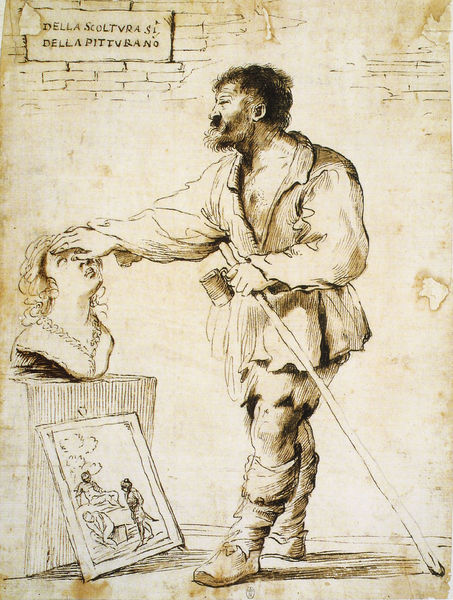
Titel: Allegorie von der Überlegenheit der Skulptur über die Malerei (“Della scoltura si, della pitura no”)
Künstler: Guercino
Institution: Paris, Musée du Louvre
Schlagwörter: feder, hand, kopf, mann, gelb, ocker, braun, frau, frisur, nase, ohr, skizze, stirn, zeichnung, rock, bart, hemd, hose, wand, arm, augen, falten, gesicht, sockel, stehen, steine, bild, locken, stock, krug, skulptur, schrift, papier, italien, schuhe, stab, kette, mauer, ziegel, büste, tasse, erotik, knie, schnauzer, becher, schild, tusche, ärmlich, blind, blinder, lumpen, schwarzweiss, ironie, stiefel, tasten, stift, daumier, streicheln, schweigen, bettler, bild im bild, gelblich, armut, latein, hare, abdecken, della, brauebart, hauekünstler, rinauge, sammelbecher